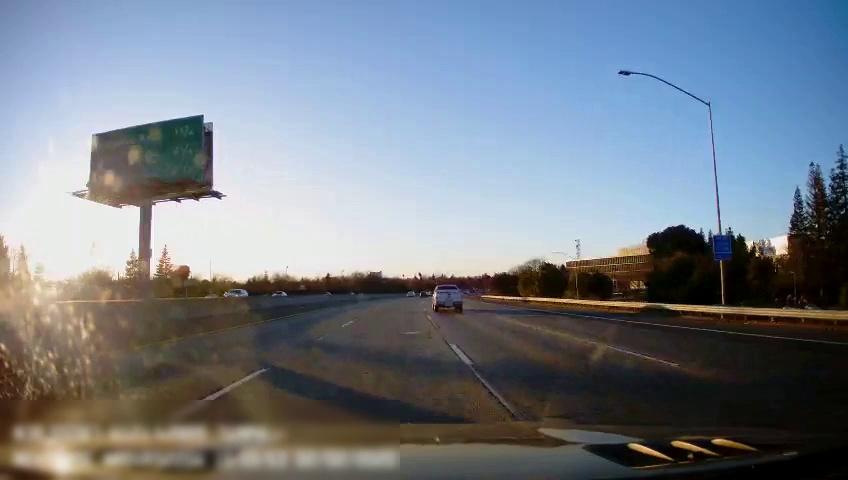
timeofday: Day
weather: Sunny
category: Drivable Space
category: Vehicles | Truck
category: Vehicles | Car
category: Vehicles | Car
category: Vehicles | Car
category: Vehicles | Car
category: Lanes | Alternate Lane
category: Lanes | Alternate Lane
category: Lanes | Current Lane
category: Lanes | Current Lane
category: Lanes | Alternate Lane
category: Traffic | Signs